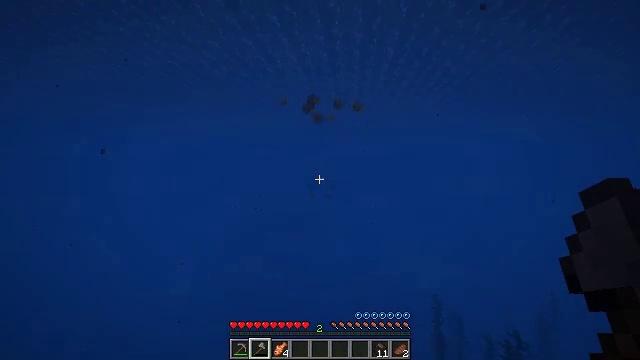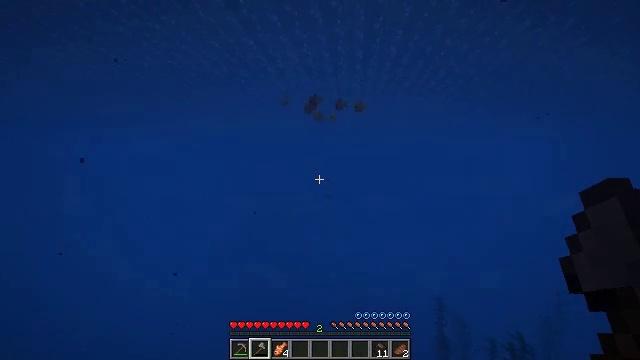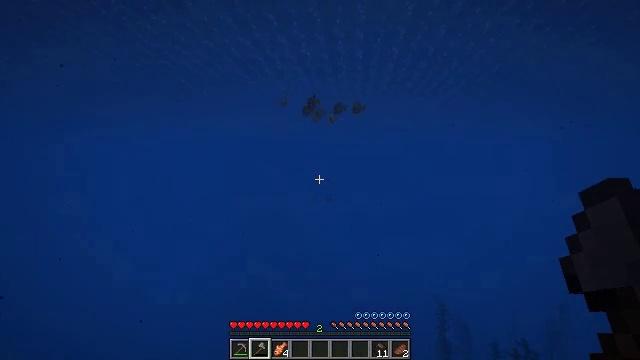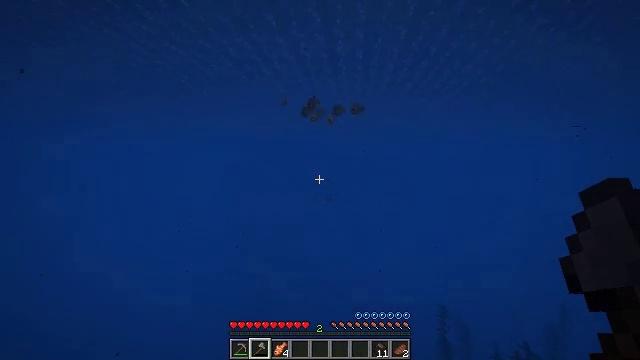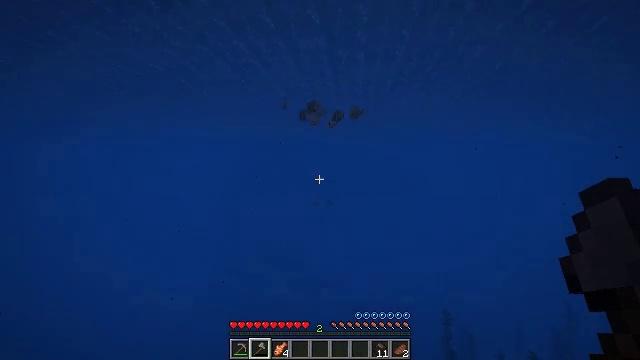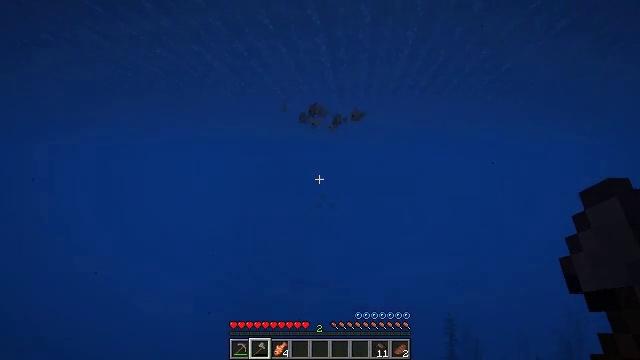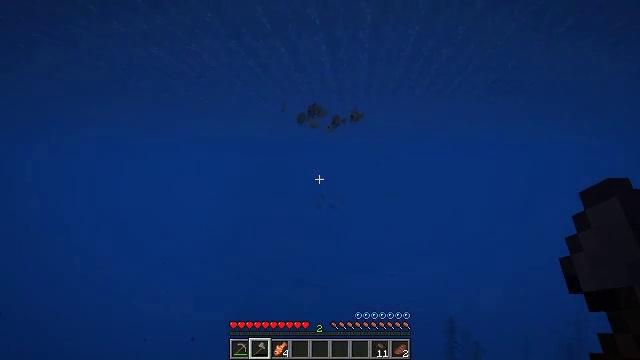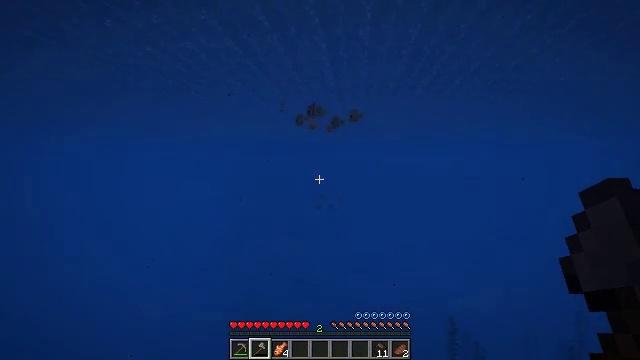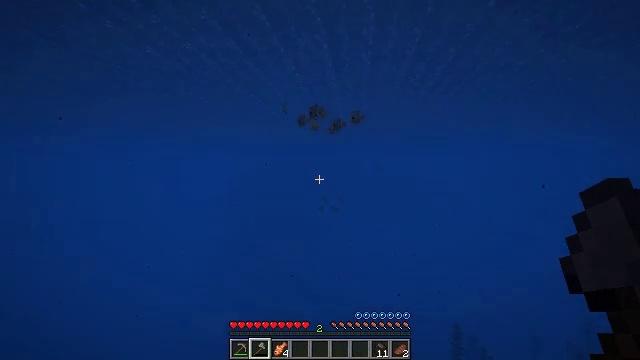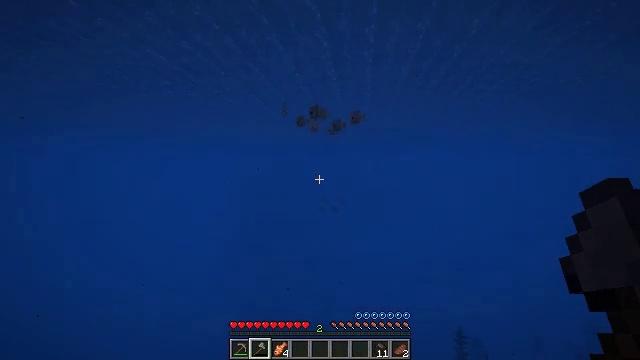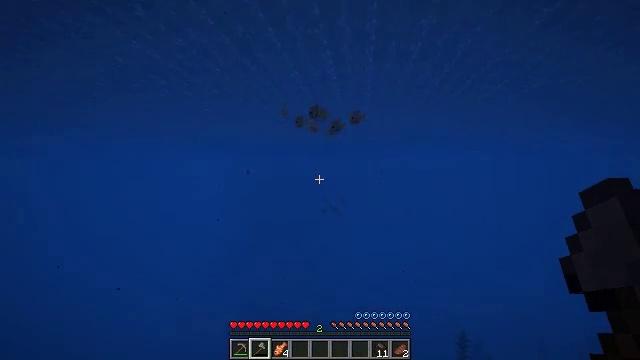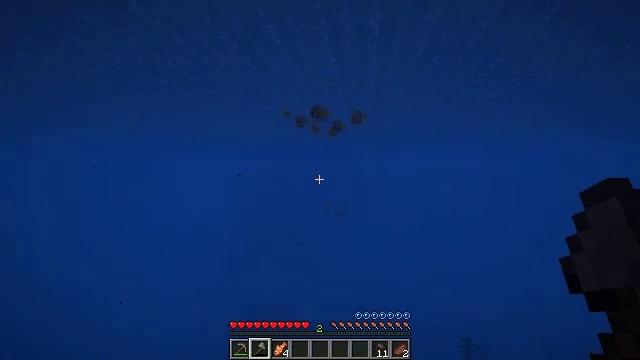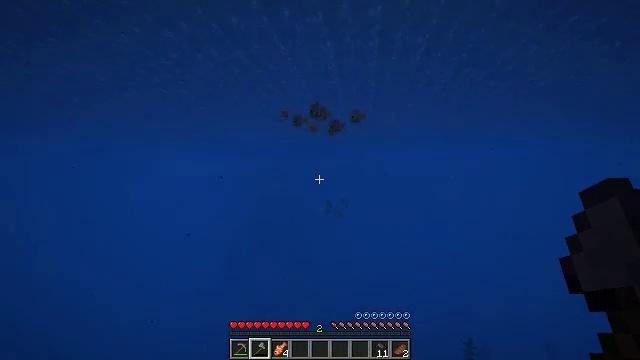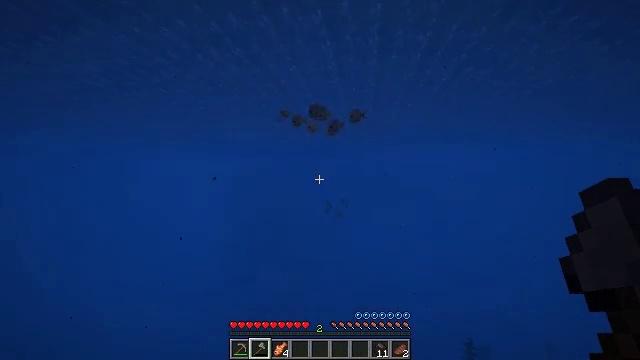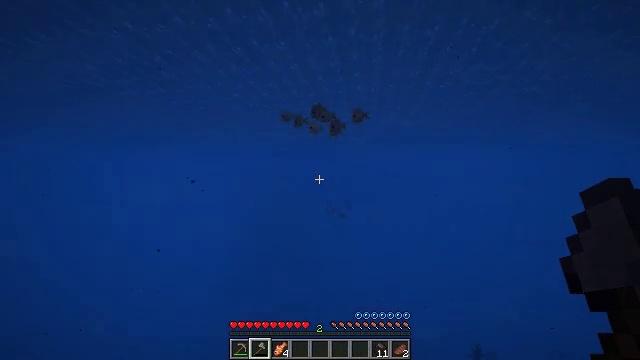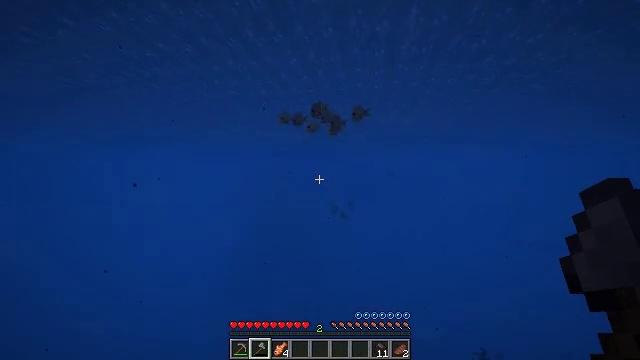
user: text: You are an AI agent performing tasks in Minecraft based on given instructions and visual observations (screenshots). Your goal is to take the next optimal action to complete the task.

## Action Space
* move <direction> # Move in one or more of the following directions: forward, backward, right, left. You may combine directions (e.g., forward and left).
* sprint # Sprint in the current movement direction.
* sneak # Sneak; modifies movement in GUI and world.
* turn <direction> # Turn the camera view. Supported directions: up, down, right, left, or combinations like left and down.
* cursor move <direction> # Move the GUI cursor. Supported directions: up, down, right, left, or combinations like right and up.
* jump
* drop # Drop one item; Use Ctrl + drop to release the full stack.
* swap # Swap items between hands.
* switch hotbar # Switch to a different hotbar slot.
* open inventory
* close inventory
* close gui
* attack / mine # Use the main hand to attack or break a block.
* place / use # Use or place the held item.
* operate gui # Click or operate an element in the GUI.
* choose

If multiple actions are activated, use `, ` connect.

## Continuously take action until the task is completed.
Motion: motion action
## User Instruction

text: Combat the tropical fish.
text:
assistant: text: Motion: move forward, sprint, jump
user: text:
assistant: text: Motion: move forward, sprint, jump
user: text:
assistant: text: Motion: move forward, sprint, jump
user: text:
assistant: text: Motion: move forward, sprint, jump
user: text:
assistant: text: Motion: move forward, sprint
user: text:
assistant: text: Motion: move forward, sprint
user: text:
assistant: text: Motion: move forward, sprint
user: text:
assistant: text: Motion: move forward, sprint
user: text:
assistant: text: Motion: move forward, sprint
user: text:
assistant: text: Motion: move forward
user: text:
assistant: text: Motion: move forward
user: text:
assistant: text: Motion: move forward
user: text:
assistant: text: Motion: move forward
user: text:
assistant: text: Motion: move forward
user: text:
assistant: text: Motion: move forward
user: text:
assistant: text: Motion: move forward, turn left
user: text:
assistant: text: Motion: move forward, turn left
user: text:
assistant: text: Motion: move forward, jump
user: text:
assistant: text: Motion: move forward, jump
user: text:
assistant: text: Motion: move forward, jump
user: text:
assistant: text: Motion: move forward, jump
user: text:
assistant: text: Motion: move forward, jump
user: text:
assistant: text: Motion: move forward
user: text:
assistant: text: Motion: move forward
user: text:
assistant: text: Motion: move forward
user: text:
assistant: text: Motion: move forward
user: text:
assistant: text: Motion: move forward
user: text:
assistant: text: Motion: move forward
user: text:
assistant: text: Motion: move forward
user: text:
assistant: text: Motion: move forward